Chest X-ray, PA view. Patient: 19 years old, sex F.
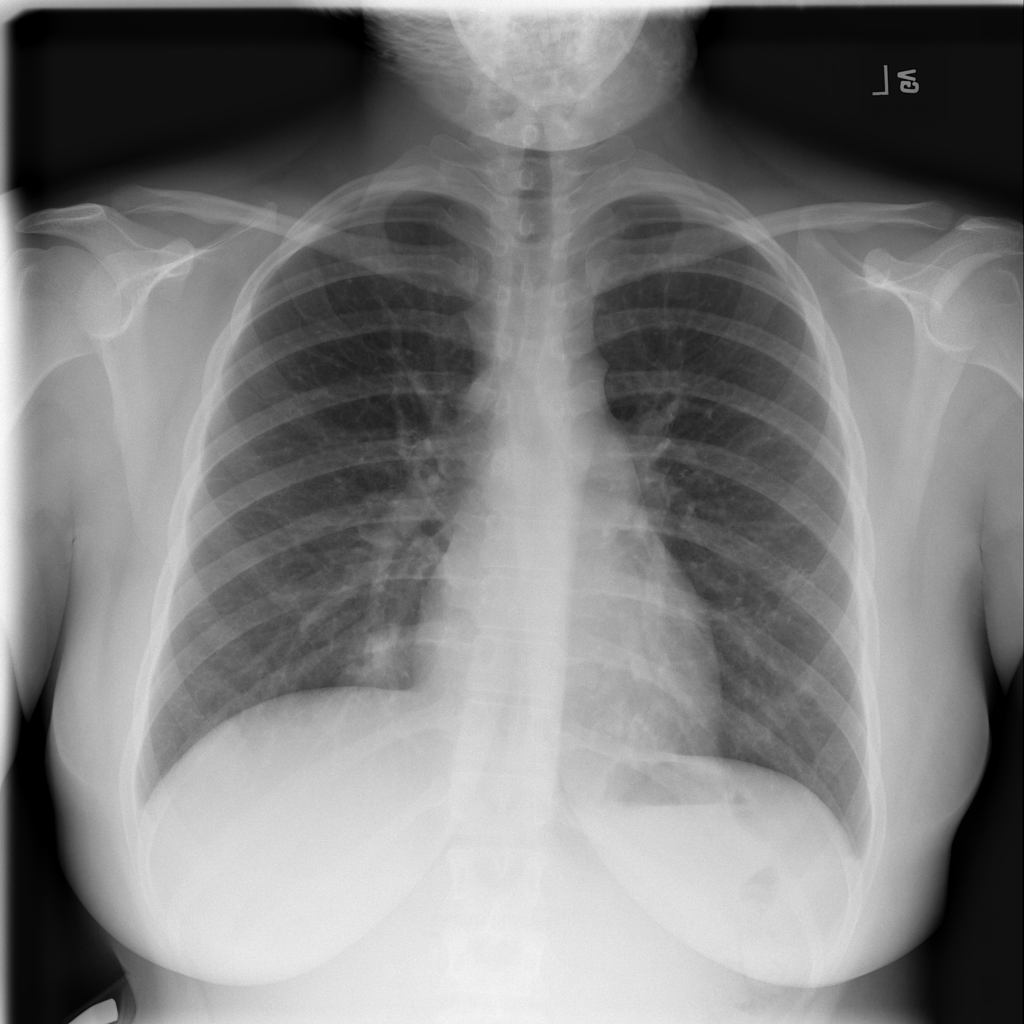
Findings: No Finding